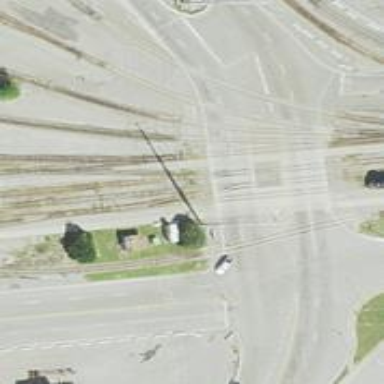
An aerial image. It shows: Railway level crossing.